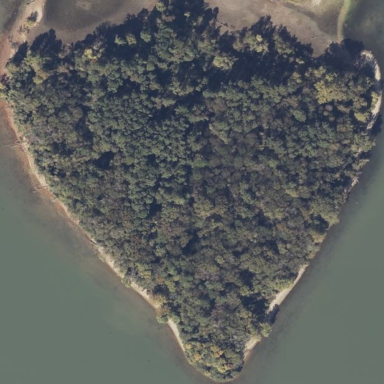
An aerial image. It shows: Islet surrounded by woodland.